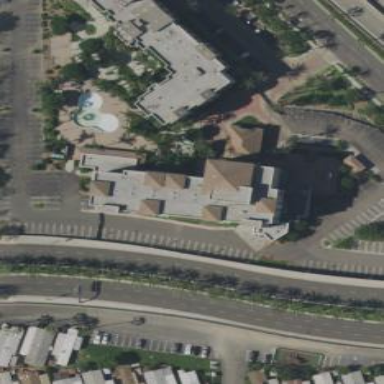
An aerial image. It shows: Hotel building.